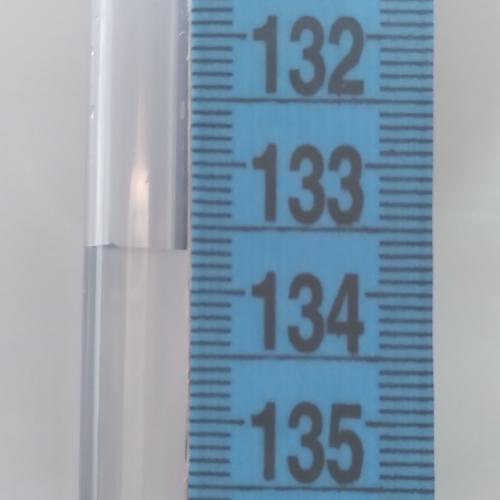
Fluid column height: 133.7 cm